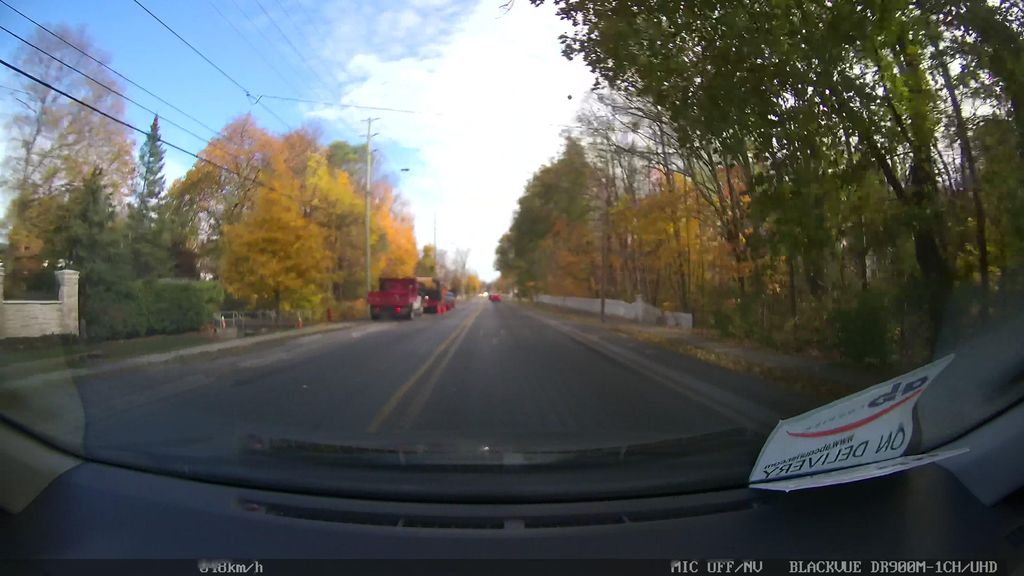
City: toronto